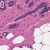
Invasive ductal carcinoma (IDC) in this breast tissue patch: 0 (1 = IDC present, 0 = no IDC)